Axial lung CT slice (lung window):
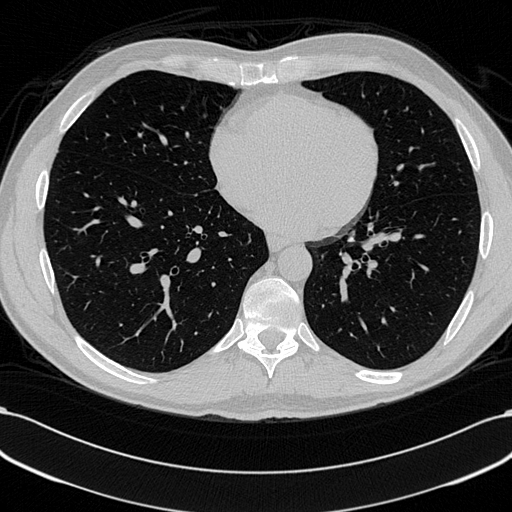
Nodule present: no